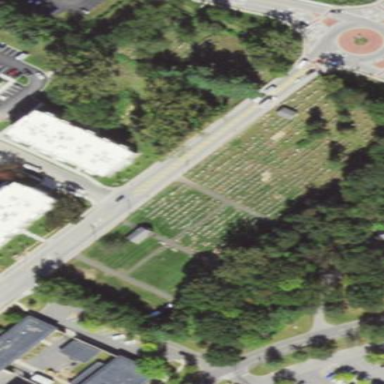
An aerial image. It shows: Cemetery.